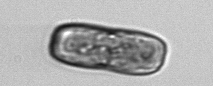
Label: Ephemera